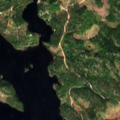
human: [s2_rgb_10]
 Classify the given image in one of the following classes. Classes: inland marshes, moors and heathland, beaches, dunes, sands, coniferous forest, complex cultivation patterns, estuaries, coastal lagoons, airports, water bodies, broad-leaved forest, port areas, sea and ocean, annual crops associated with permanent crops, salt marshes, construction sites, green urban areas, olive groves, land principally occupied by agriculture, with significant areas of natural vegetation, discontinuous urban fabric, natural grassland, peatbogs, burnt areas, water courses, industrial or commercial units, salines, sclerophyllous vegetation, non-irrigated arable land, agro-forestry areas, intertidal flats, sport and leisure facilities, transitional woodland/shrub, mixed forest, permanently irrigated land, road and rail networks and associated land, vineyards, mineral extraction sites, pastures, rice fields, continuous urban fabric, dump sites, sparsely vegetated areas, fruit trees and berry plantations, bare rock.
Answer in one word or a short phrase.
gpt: coniferous forest, water bodies